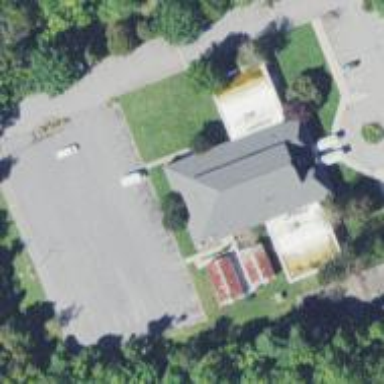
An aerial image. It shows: Building that is place of worship.